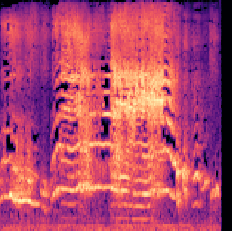
Sound class: Baby cry